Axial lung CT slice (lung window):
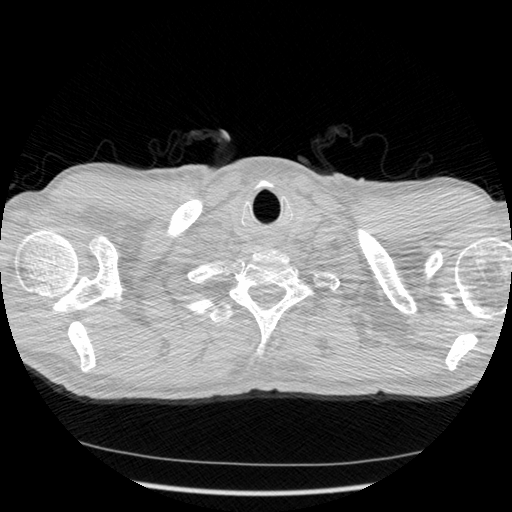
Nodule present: no